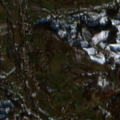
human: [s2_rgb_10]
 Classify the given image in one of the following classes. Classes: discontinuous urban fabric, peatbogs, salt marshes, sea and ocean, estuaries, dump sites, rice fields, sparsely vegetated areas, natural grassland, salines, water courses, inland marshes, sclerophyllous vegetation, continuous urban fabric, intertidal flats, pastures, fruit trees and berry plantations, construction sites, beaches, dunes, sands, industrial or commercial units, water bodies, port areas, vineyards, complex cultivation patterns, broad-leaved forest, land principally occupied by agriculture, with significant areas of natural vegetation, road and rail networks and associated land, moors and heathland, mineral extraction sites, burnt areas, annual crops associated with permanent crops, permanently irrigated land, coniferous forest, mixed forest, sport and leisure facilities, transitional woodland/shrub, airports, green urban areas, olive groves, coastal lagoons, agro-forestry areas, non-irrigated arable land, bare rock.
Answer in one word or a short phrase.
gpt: complex cultivation patterns, land principally occupied by agriculture, with significant areas of natural vegetation, transitional woodland/shrub